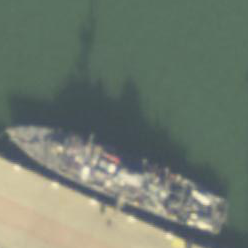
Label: destroyer